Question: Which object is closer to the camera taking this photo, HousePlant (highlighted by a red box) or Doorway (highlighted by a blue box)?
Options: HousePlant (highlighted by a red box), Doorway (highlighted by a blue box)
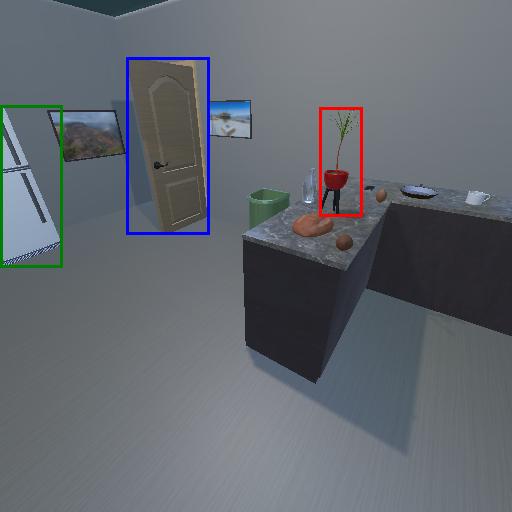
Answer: HousePlant (highlighted by a red box)